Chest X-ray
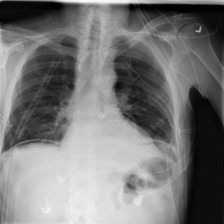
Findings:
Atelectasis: positive
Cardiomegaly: negative
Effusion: negative
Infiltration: negative
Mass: negative
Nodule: negative
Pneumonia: negative
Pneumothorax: negative
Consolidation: negative
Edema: negative
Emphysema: negative
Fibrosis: negative
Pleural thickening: negative
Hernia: negative